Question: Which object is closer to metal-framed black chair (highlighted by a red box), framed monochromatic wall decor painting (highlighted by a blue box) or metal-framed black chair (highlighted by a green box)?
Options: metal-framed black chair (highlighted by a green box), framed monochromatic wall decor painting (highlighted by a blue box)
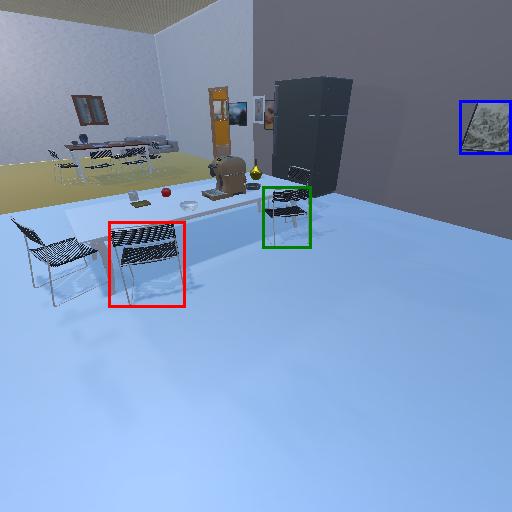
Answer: metal-framed black chair (highlighted by a green box)